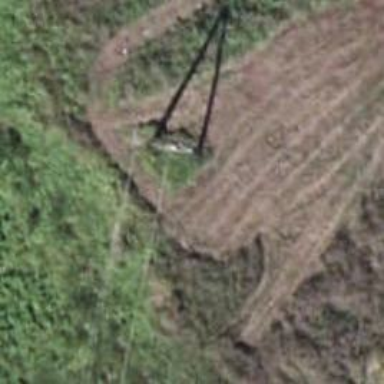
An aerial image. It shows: Minor power line.